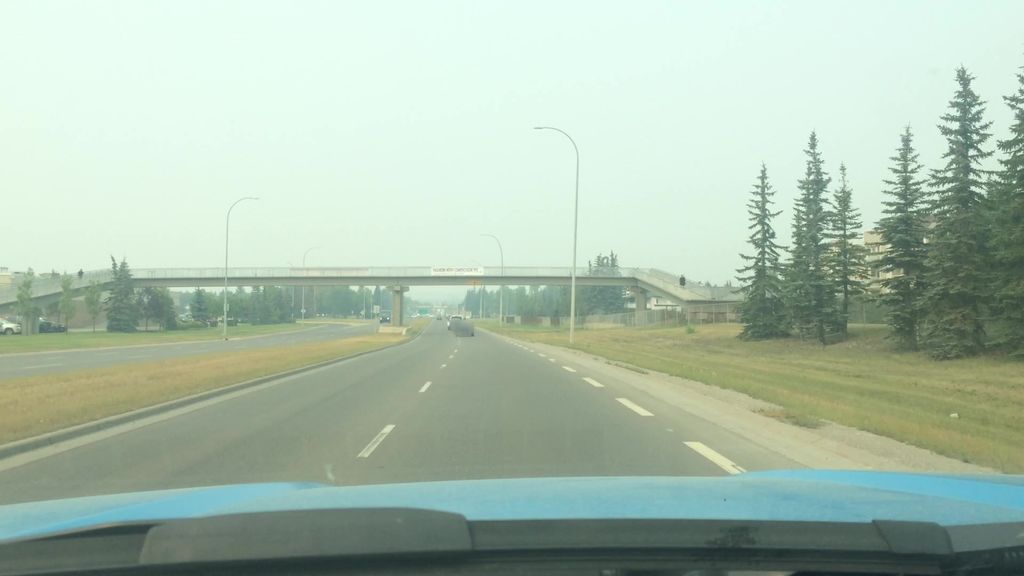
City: calgary